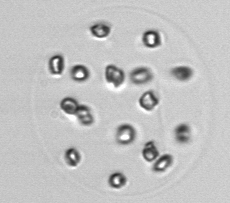
Label: Phaeocystis